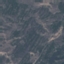
Label: HerbaceousVegetation